Aerial crown-view tile of a tropical tree (Barro Colorado Island, Panama), acquired 20250616:
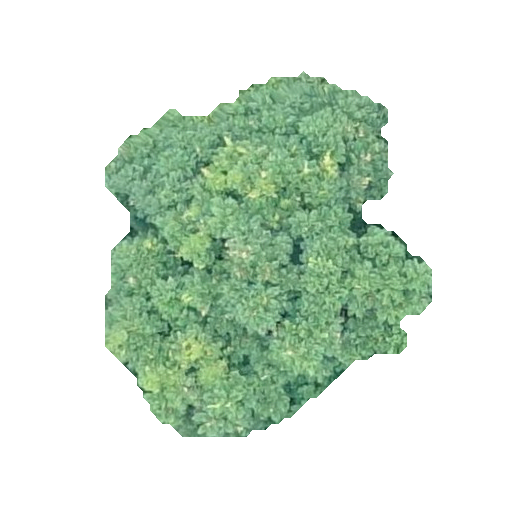
Species: Jacaranda copaia
GBIF accepted scientific name: Jacaranda copaia
Crown area: 123.567 m²